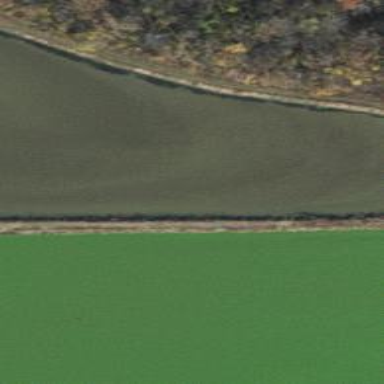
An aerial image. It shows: Peaceful pond surrounded by nature.